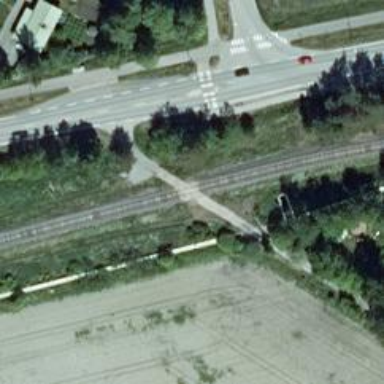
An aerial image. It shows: Level crossing with saltire marking.